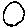
Label: circle